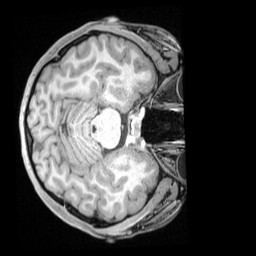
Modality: T1w
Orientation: axial
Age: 20
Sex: female
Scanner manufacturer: siemens
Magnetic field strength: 3 T
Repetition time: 1.68 s
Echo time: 0.00188 s